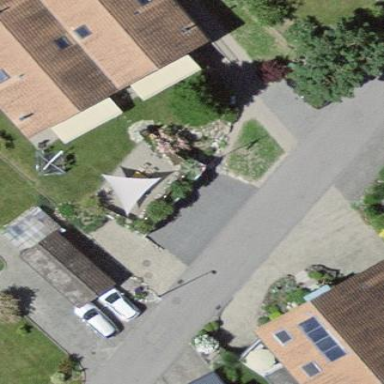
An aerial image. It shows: Garage.